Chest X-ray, AP view. Patient: 54 years old, sex M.
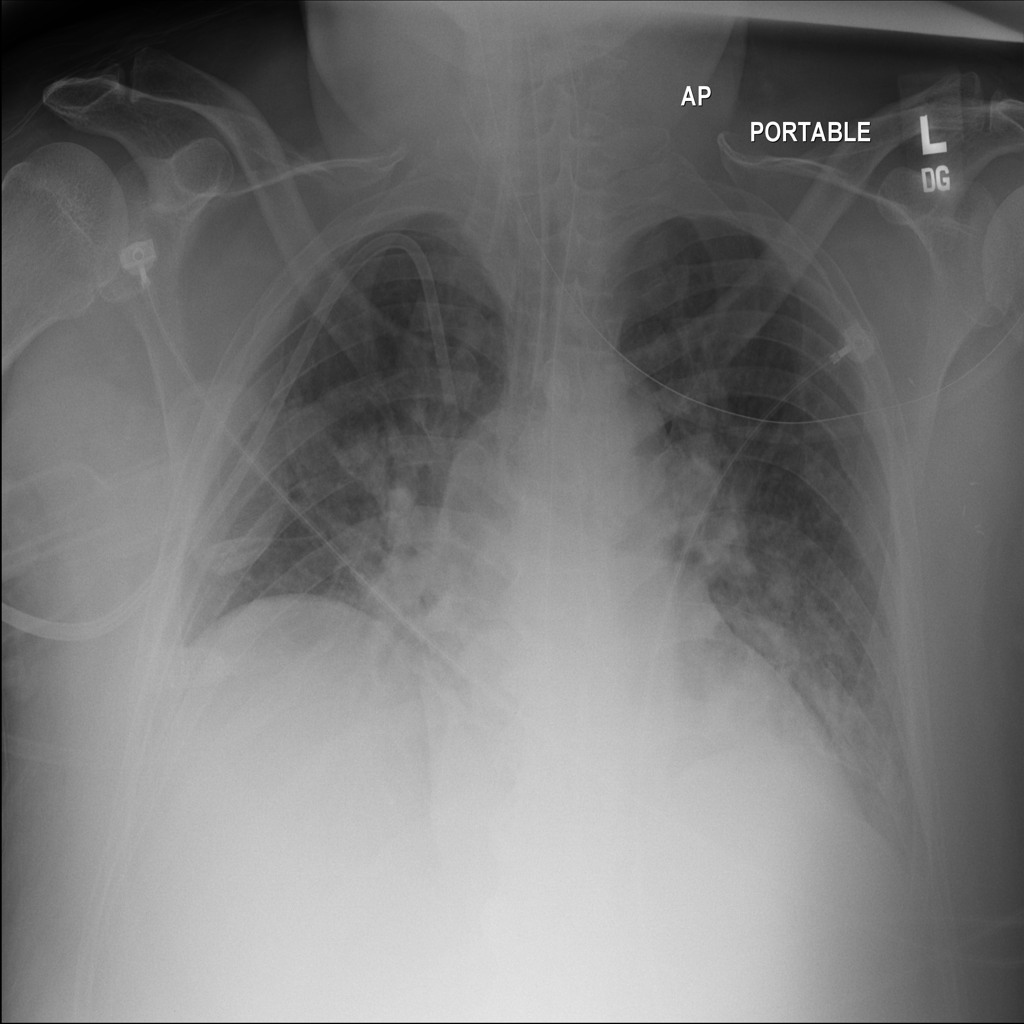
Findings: Atelectasis, Infiltration